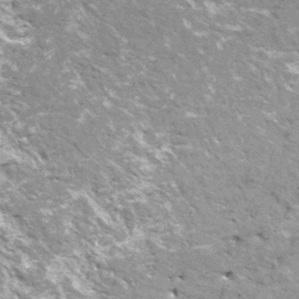
Label: frost